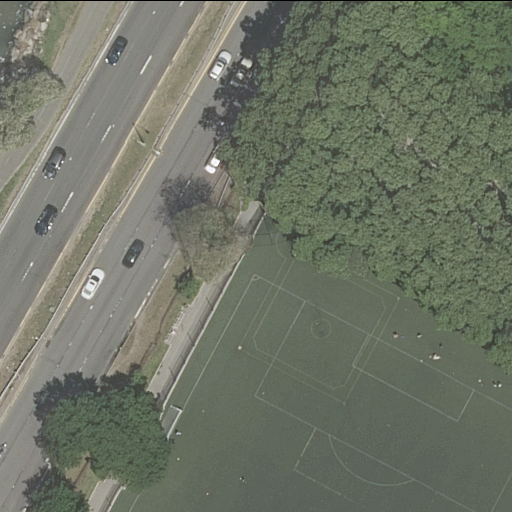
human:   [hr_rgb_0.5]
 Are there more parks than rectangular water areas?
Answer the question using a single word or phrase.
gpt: no

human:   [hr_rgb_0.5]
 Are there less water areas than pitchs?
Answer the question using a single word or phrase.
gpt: no

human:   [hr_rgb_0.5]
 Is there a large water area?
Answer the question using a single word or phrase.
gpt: no

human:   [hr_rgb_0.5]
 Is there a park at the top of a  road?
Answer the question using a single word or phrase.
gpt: no

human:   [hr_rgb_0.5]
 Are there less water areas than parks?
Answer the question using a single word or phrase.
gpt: no

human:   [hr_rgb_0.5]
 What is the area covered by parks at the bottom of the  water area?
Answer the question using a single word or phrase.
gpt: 10636m2

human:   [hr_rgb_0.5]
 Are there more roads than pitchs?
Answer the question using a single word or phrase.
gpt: yes

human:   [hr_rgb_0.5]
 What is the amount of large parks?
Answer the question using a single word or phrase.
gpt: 1

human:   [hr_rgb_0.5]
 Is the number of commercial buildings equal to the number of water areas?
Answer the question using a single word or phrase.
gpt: no

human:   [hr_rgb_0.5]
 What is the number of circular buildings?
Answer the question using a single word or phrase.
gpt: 0

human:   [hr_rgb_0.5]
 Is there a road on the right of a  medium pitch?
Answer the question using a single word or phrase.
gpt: no

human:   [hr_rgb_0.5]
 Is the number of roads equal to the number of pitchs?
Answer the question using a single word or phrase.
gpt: no

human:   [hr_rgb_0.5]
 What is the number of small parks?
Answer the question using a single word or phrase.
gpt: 0

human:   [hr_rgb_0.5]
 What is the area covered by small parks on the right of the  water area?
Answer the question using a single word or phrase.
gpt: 0m2

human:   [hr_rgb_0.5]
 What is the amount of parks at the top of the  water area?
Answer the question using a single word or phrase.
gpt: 0

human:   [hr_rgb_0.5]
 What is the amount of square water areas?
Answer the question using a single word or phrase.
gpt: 0

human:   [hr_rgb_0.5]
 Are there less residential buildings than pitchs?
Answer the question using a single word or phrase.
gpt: yes

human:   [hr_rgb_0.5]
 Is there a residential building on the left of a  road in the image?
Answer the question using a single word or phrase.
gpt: no

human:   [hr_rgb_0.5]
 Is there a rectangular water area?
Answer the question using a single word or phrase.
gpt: yes

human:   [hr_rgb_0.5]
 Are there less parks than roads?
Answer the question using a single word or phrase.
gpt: yes

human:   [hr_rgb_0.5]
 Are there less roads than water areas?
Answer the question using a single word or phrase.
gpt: no

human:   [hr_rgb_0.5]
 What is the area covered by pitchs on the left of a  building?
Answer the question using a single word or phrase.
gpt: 0m2

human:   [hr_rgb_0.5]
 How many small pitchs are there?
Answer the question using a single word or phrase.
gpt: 0

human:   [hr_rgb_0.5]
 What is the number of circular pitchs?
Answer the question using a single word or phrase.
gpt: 0

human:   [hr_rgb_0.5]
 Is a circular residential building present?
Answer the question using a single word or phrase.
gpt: no

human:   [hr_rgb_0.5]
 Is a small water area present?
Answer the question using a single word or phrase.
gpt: yes

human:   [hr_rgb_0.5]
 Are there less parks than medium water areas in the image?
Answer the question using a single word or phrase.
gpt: no

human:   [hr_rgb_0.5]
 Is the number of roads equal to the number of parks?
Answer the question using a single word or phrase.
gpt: no

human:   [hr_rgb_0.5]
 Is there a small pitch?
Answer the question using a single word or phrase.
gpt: no

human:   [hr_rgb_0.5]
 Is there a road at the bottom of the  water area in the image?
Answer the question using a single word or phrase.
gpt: no

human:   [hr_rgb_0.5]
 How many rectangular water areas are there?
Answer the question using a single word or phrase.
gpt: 1

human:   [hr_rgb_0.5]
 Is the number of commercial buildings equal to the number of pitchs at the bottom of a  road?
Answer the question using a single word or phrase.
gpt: no

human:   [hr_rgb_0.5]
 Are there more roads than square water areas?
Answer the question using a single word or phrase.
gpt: yes

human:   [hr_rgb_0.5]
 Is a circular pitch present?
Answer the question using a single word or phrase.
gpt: no

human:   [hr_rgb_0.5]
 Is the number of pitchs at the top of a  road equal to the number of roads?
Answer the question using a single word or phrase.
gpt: no

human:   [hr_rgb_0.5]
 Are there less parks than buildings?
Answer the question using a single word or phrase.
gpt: no